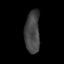
Tissue: skin
Cell type: Epithelial cells
Senescence score: 0.2356
Nuclear area (px): 618
Mean DAPI intensity: 68.217